Field crop: maize
Growth stage: 2
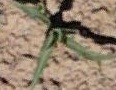
Species: maize